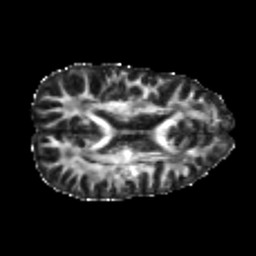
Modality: FA
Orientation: axial
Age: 21
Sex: male
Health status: healthy
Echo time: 0.074 s